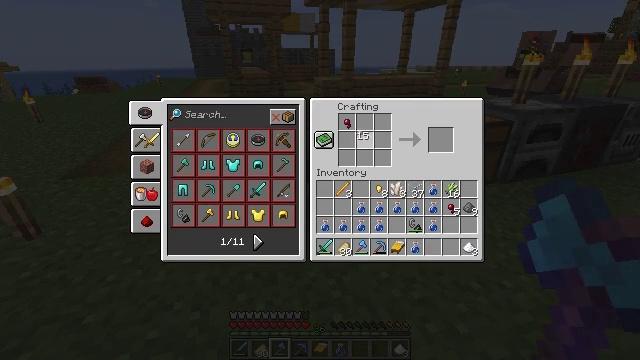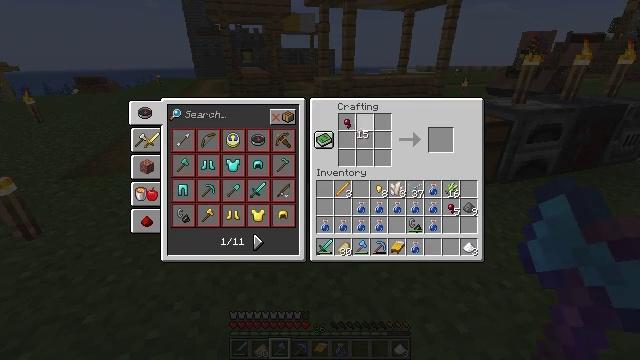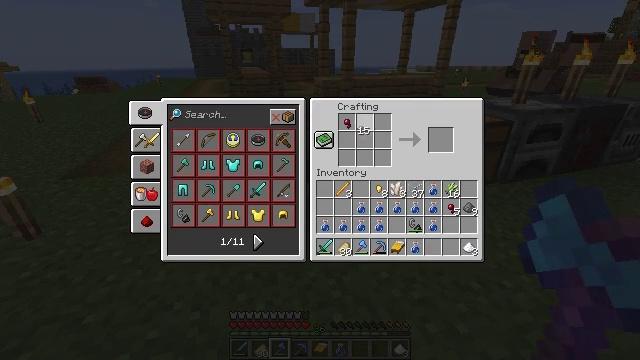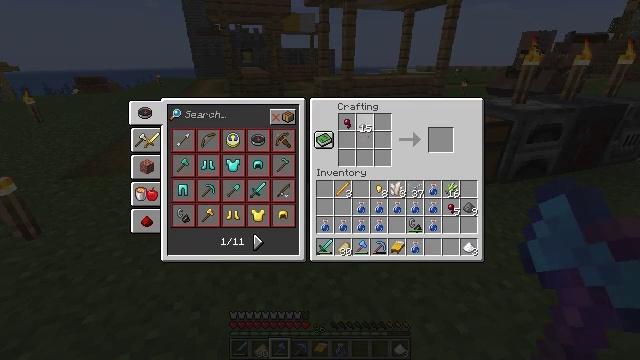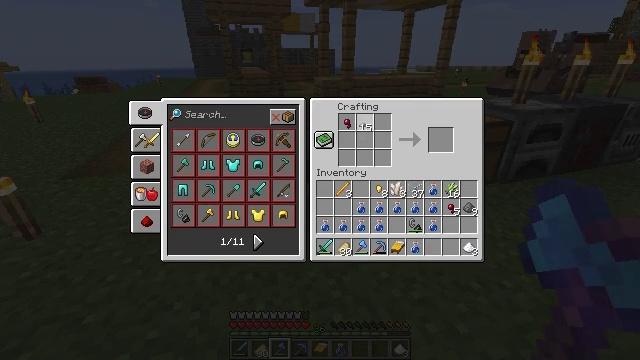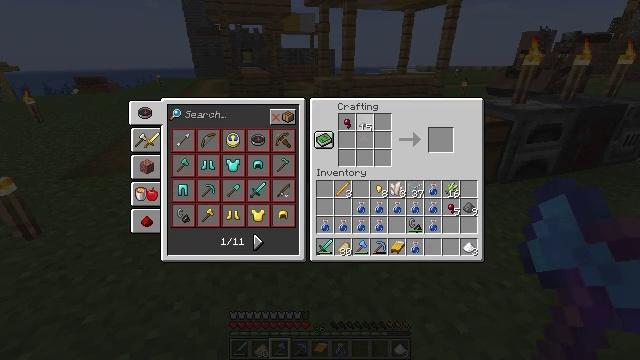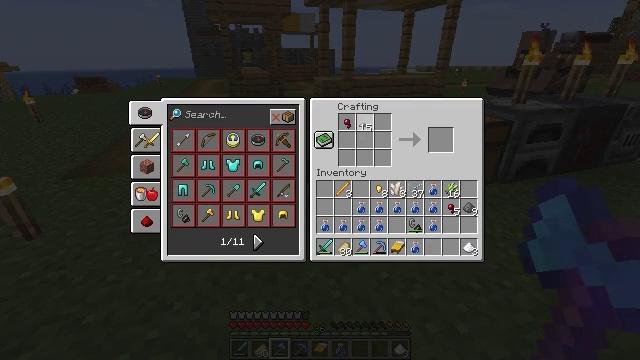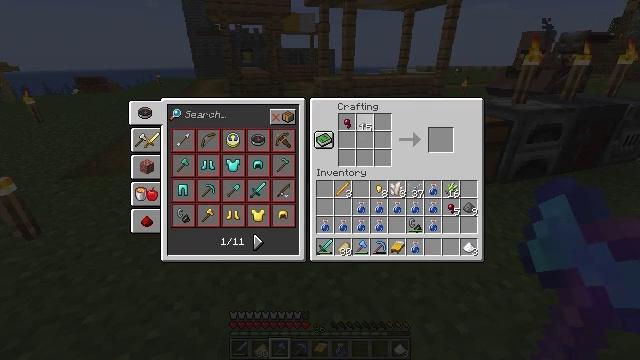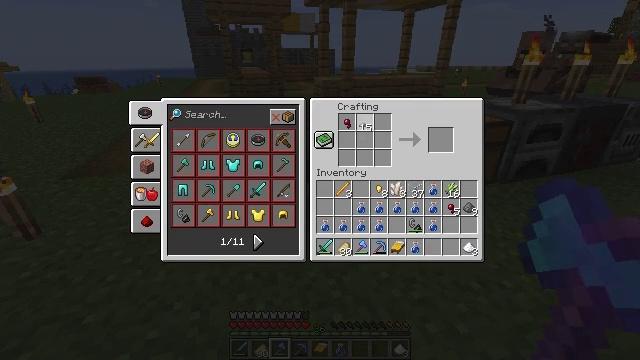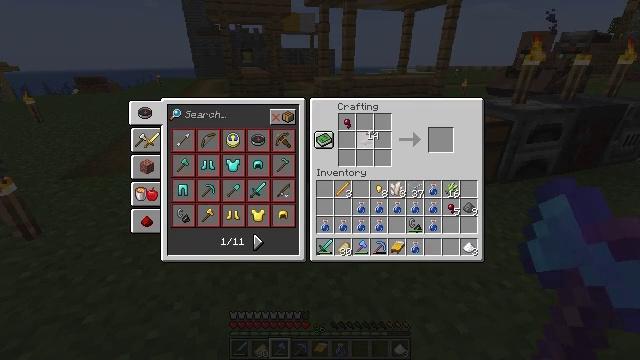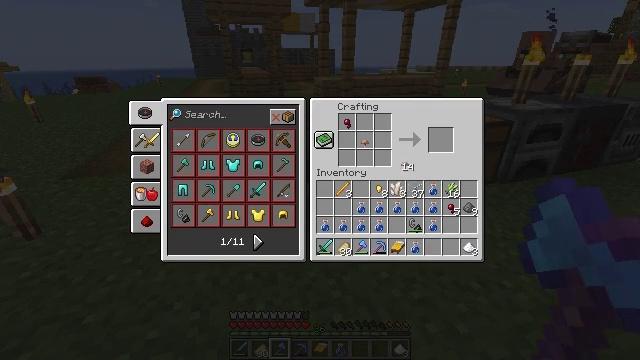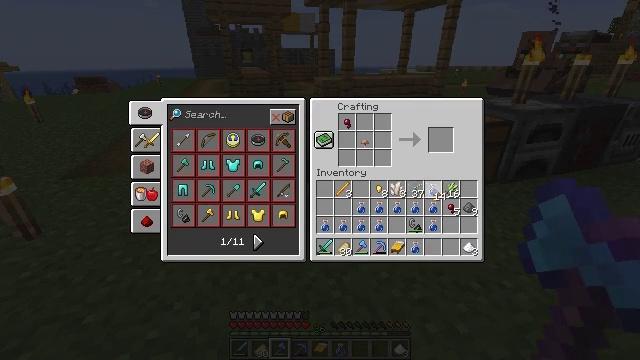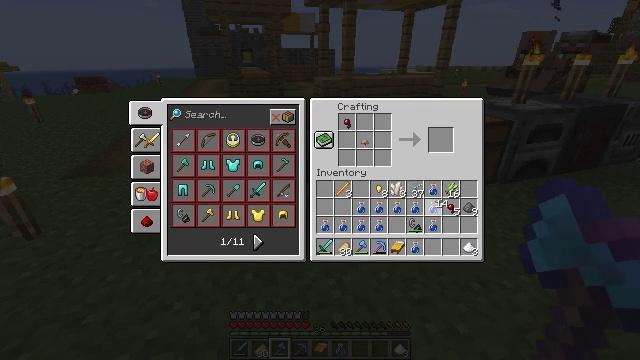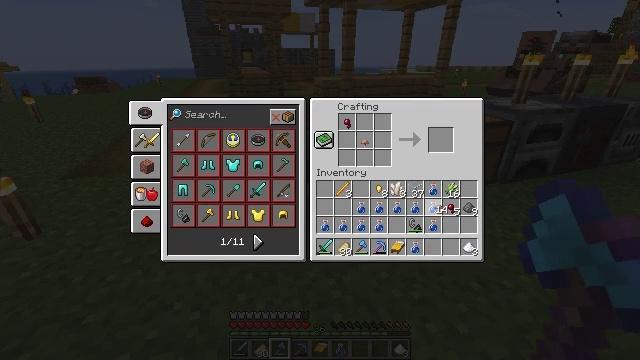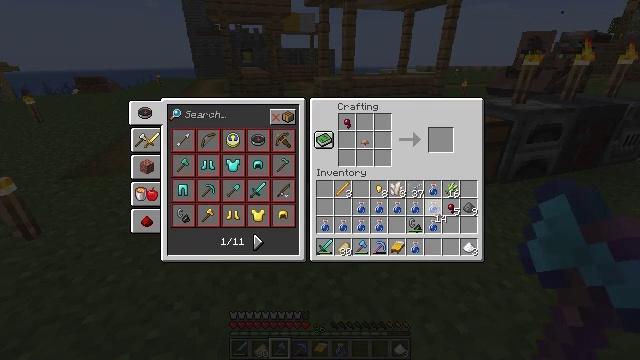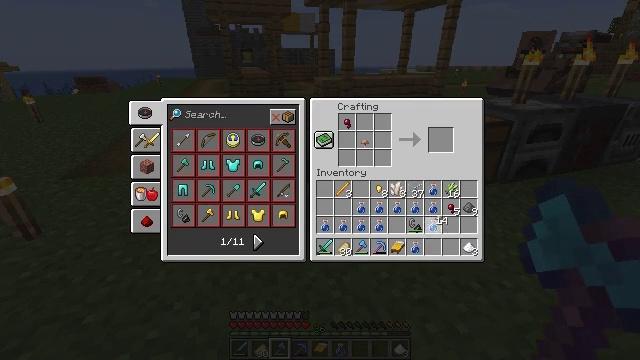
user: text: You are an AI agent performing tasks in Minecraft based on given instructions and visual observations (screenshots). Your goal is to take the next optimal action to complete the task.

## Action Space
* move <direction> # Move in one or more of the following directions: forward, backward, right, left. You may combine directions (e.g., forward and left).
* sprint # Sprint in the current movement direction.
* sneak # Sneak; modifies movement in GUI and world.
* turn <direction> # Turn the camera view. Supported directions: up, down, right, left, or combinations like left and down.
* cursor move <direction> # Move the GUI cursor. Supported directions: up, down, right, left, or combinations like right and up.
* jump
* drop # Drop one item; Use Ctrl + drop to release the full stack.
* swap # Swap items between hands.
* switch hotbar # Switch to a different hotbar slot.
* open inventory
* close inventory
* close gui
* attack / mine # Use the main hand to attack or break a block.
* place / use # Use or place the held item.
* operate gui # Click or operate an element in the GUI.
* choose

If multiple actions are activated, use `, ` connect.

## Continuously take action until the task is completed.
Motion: motion action
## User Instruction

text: Interact with the crafting table to create a fermented spider eye.
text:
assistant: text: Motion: no_op
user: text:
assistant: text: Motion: no_op
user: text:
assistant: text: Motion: no_op
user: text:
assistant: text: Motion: no_op
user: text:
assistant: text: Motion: choose
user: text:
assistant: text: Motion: choose
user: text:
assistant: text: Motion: choose
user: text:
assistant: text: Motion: choose
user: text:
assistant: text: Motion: cursor move right and down
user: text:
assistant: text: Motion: cursor move right and down
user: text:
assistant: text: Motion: cursor move right and down
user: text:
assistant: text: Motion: cursor move down
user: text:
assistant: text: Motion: no_op
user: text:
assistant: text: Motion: cursor move down
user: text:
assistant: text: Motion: no_op
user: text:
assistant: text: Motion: no_op
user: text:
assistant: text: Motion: no_op
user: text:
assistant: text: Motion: no_op
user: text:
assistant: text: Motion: no_op
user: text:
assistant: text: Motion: operate gui
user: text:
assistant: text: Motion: operate gui
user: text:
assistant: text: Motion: operate gui
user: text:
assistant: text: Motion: no_op
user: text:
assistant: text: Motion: no_op
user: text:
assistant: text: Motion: no_op
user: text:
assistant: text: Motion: no_op
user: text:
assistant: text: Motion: no_op
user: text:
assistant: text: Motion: no_op
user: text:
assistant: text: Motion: no_op
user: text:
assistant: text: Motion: no_op